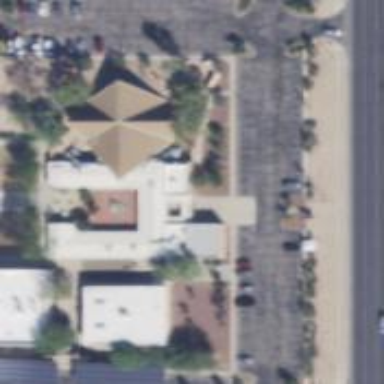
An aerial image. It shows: Building serving as place of worship.